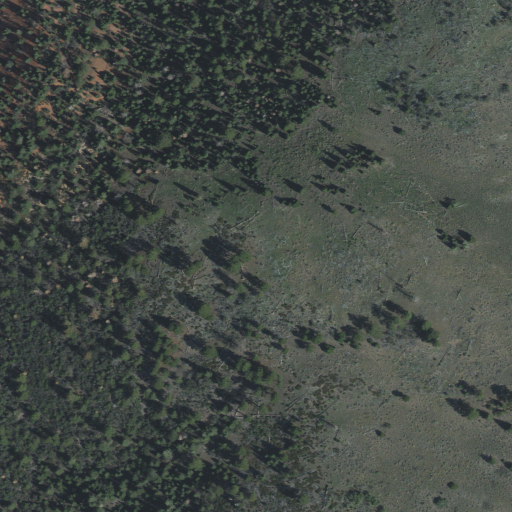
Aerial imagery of mountain in Utah named Henderson Hill containing evergreen forest and shrub